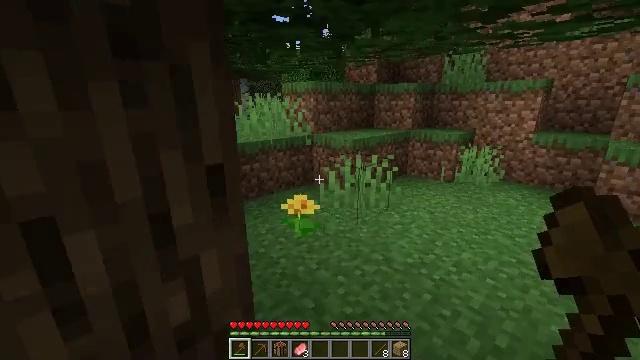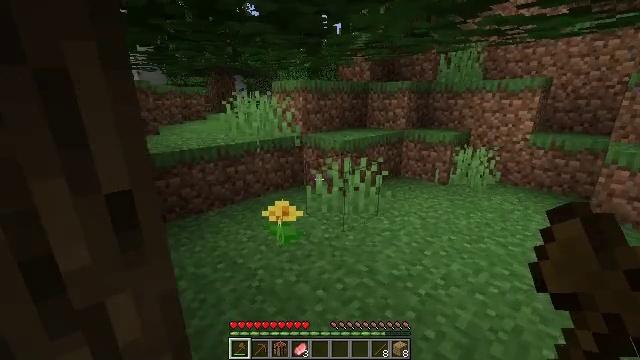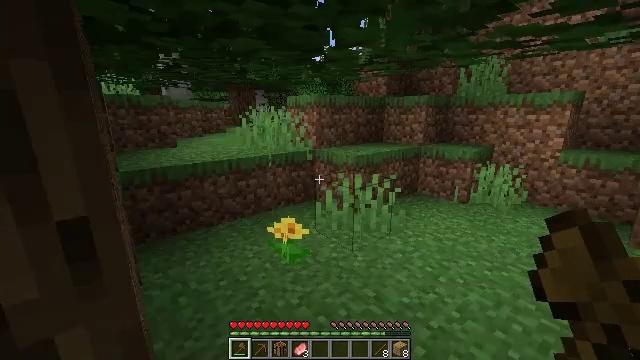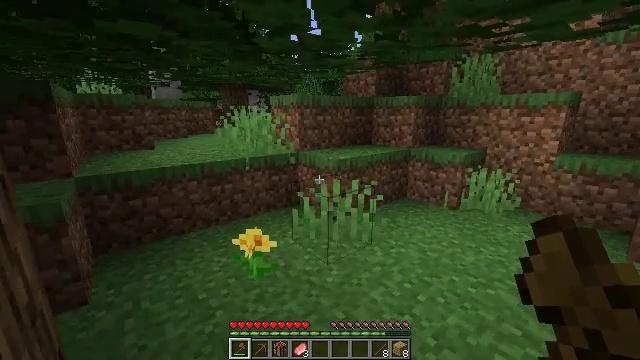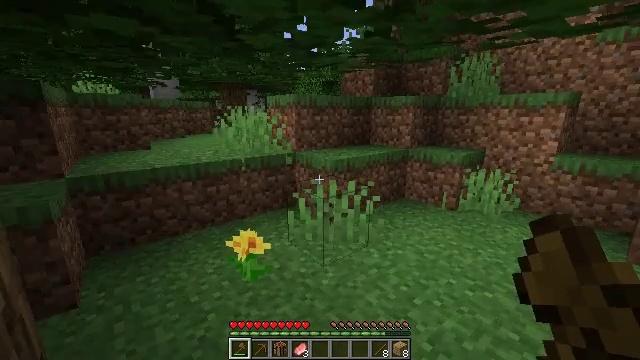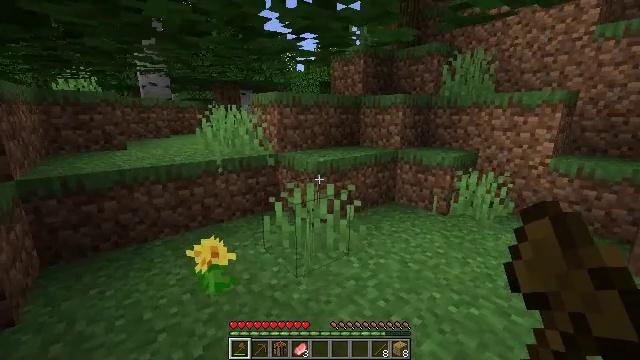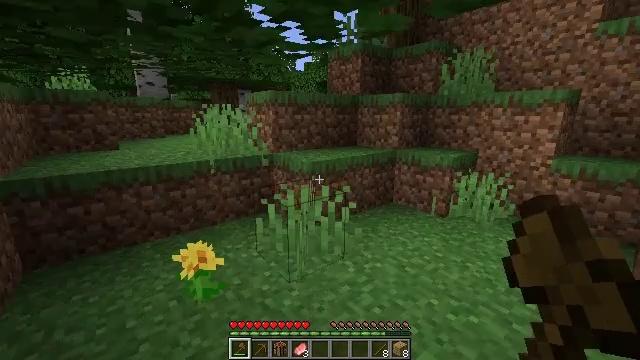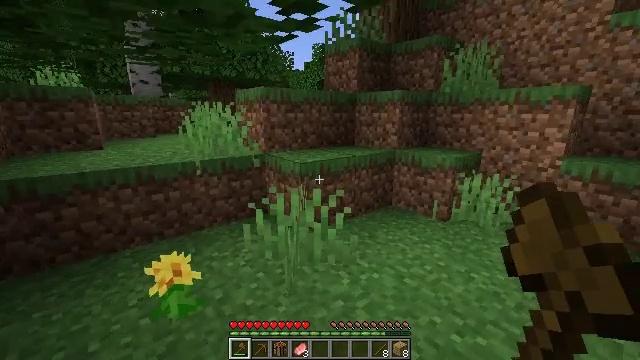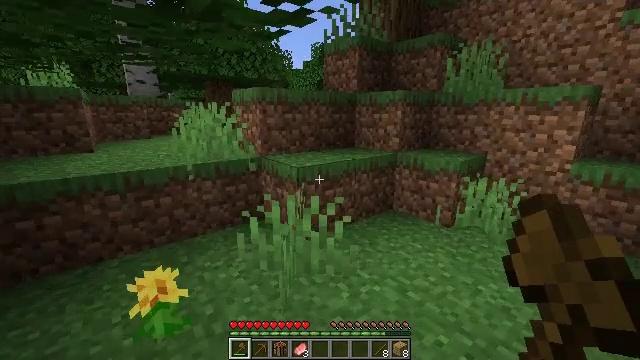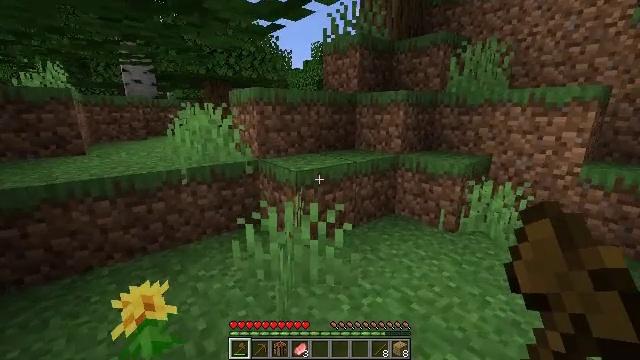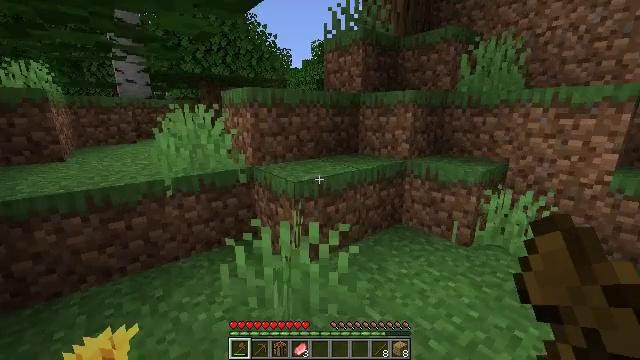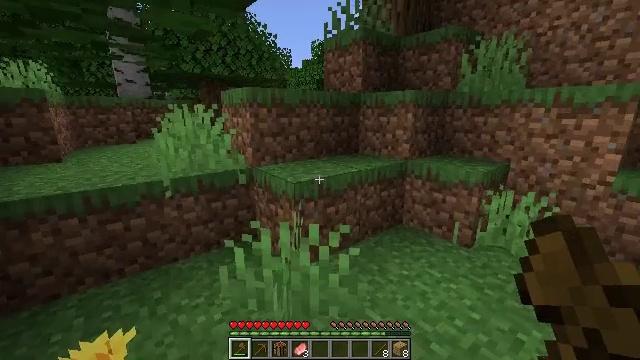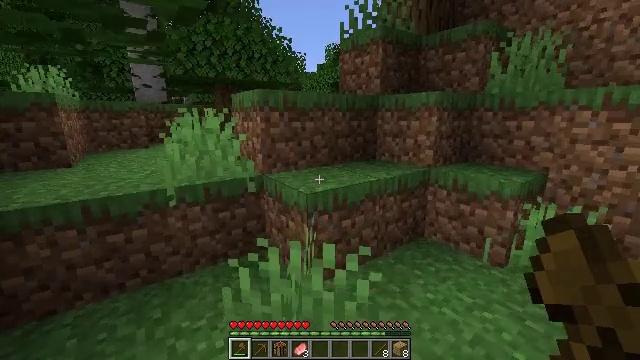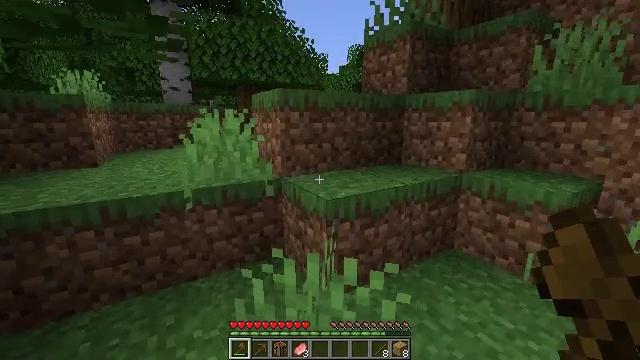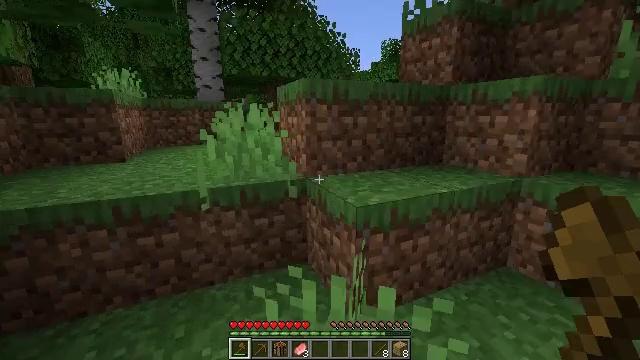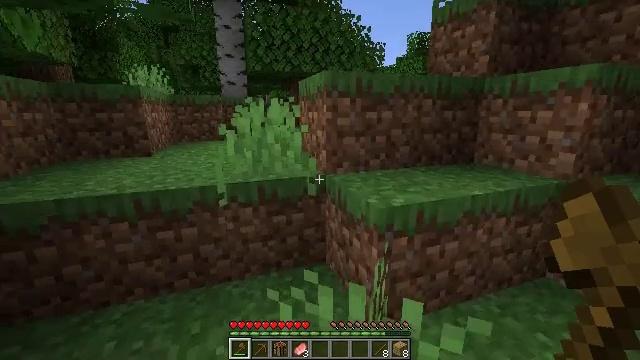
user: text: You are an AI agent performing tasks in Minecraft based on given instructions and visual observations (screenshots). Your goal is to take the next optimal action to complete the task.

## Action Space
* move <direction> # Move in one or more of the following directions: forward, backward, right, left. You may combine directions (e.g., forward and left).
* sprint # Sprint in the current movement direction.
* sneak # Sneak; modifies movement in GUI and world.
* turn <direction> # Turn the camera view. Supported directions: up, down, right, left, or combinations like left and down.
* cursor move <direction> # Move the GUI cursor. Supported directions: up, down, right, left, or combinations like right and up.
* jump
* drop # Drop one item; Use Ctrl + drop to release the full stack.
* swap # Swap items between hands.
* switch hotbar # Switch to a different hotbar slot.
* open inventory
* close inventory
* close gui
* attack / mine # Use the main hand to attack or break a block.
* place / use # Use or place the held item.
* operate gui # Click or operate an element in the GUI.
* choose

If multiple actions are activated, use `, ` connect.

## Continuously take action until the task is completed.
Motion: motion action
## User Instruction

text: Harvest the poppy flower.
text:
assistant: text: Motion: move forward and move right
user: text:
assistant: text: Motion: move forward and move right, turn left and up
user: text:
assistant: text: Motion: move forward and move right
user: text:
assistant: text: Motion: move forward and move right
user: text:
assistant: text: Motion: move forward and move right
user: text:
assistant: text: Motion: move forward
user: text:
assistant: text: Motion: move forward
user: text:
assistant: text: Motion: move forward
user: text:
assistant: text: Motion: move forward
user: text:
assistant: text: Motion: move forward
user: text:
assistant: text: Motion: move forward
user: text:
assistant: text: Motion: move forward, turn left
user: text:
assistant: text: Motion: move forward, turn left
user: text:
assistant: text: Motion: move forward, turn left
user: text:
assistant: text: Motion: move forward, turn left
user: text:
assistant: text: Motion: move forward, turn left
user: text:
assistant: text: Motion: move forward
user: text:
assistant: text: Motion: move forward, turn left
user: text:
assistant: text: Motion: move forward, turn left
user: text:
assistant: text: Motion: move forward, turn left
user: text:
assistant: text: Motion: move forward, turn left
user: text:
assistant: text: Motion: move forward
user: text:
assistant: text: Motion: move forward
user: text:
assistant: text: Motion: move forward
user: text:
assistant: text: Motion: move forward, jump
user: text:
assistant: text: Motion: move forward, jump
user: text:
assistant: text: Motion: move forward, jump
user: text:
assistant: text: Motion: move forward, jump
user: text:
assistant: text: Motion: move forward
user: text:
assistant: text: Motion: move forward